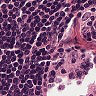
Metastatic tissue present: no